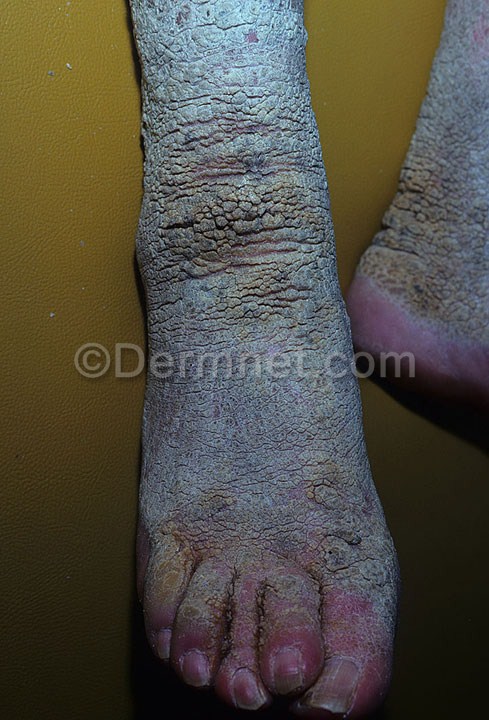
Disease: Atopic Dermatitis Photos